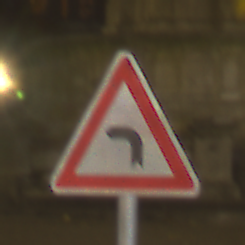
Verkehrszeichen: KurveLinks
Umgebung: Outdoor, Urban
Tageszeit: Night
Wetter: Clear
Licht: Artificial
Jahreszeit: NotSpecified
Kontrast: HighContrast